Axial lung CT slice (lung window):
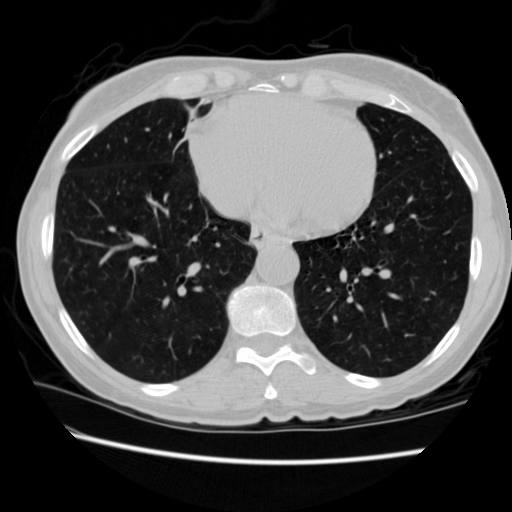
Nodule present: no